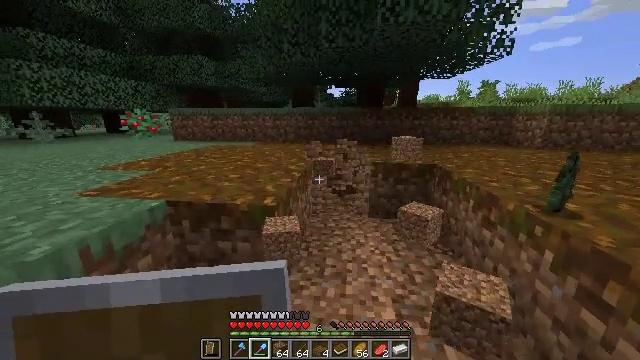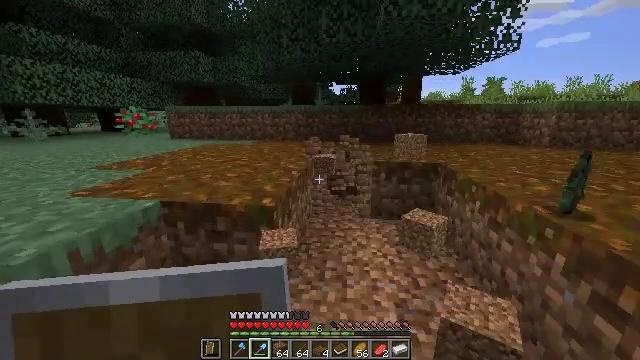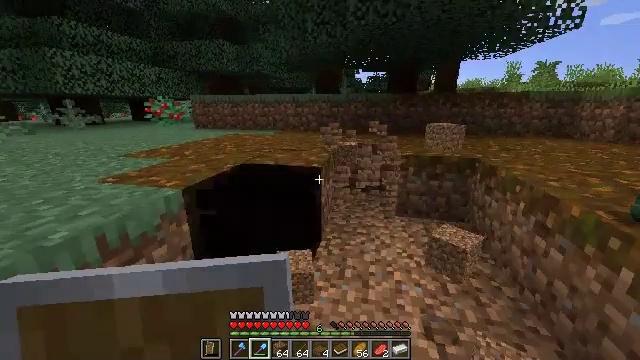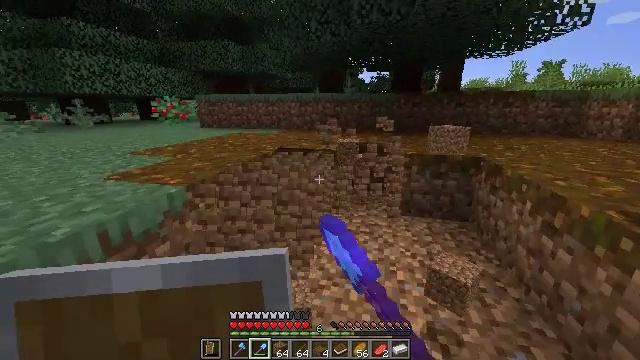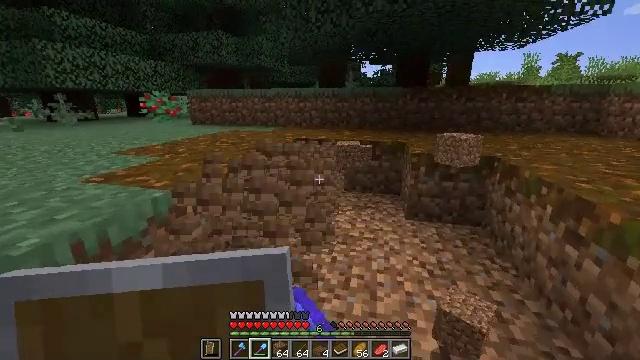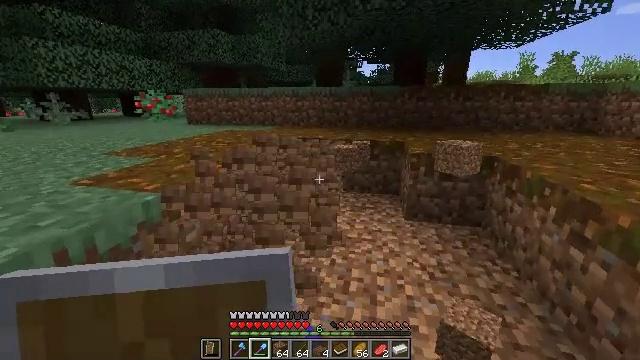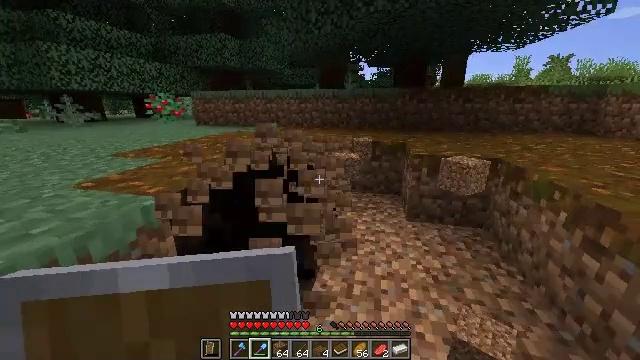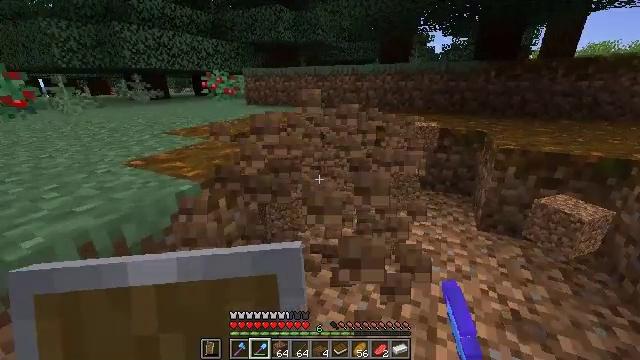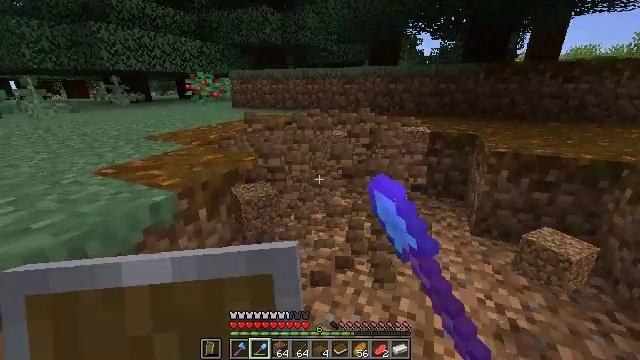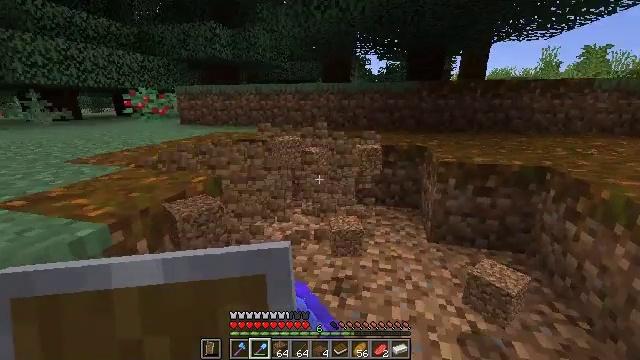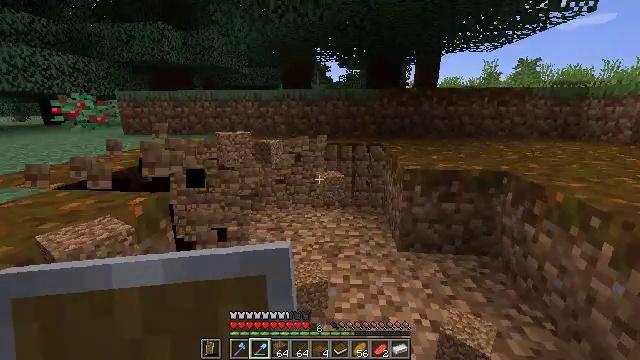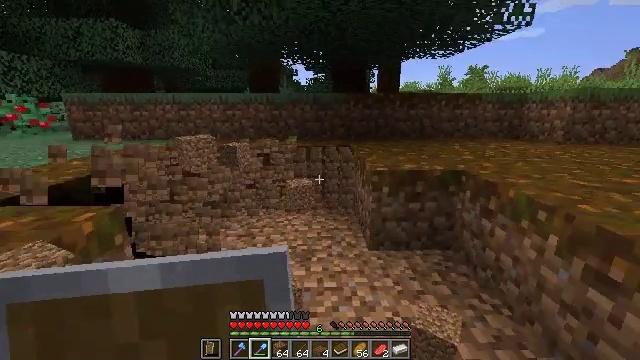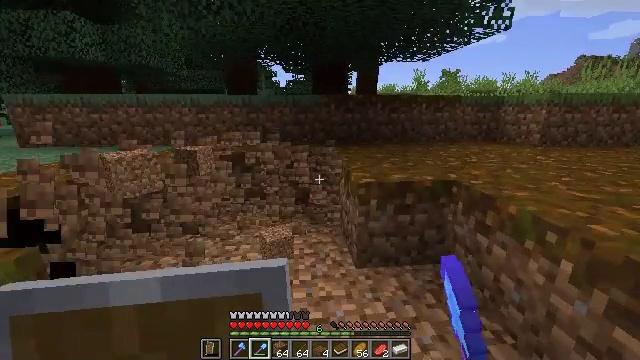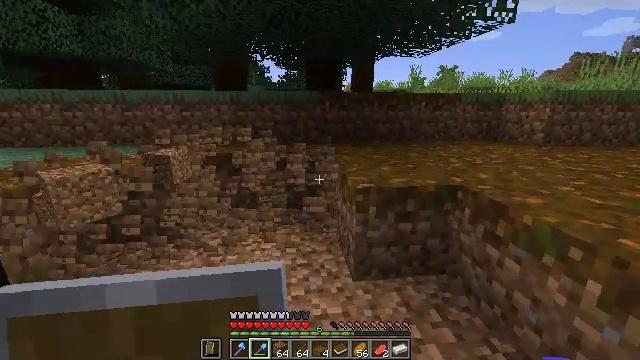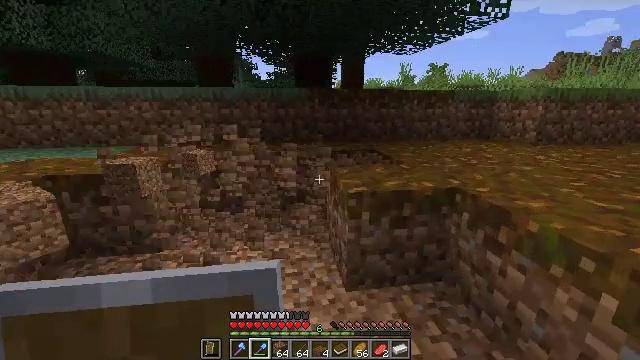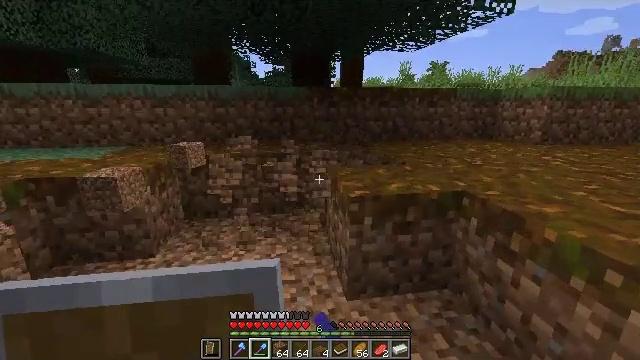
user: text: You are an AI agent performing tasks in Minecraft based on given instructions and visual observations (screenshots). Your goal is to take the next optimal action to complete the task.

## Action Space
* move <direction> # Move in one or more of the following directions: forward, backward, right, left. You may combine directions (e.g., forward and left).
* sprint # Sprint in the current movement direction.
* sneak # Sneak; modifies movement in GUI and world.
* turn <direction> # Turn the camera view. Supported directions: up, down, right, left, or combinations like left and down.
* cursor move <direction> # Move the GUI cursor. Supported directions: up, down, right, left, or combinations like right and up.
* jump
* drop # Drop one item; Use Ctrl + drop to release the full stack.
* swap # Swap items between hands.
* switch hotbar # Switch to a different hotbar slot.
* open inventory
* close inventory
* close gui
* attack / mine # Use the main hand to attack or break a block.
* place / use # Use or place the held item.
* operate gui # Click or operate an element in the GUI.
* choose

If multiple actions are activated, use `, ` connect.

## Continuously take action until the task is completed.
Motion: motion action
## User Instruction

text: Gather the podzol block.
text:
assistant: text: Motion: attack / mine
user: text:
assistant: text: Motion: turn left and down, attack / mine
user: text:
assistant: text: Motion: attack / mine
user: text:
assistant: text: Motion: move forward, attack / mine
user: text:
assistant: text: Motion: move forward, attack / mine
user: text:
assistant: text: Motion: move forward, attack / mine
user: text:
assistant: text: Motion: turn left and down, attack / mine
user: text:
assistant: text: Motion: turn right, attack / mine
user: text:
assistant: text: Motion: turn right and up, attack / mine
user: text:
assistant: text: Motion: move forward, turn right and up, attack / mine
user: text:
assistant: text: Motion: move forward, turn right, attack / mine
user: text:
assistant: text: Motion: move forward, turn right, attack / mine
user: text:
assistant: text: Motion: move forward, turn right, attack / mine
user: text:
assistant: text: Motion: move forward, turn right, attack / mine
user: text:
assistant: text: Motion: attack / mine
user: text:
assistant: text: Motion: attack / mine
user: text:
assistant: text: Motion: move forward, turn left, attack / mine
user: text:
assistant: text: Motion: move forward, turn left, attack / mine
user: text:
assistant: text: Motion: move forward, attack / mine
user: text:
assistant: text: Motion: move forward, turn right, attack / mine
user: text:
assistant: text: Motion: turn right, attack / mine
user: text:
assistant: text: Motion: attack / mine